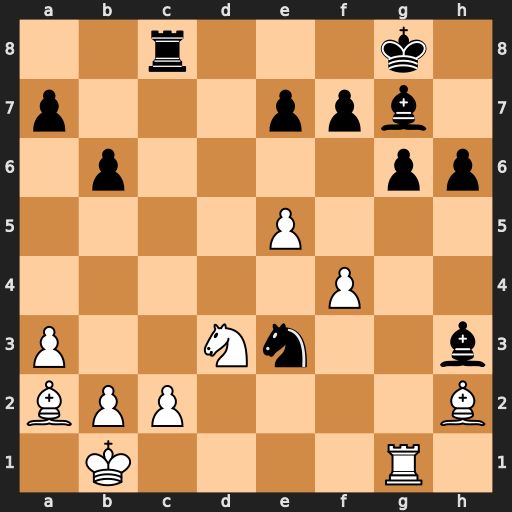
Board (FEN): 2r3k1/p3ppb1/1p4pp/4P3/5P2/P2Nn2b/BPP4B/1K4R1
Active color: w
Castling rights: -
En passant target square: -
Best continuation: Rg3 Rxc2 Rxh3